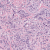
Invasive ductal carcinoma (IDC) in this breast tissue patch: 1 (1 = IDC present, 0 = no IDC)